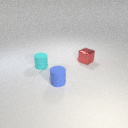
small cyan rubber cylinder in front of small red metal cube